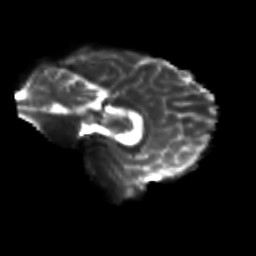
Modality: T2w
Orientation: sagittal
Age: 24
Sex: female
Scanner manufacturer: siemens
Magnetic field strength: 3 T
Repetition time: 3.5 s
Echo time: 0.125 s